Field crop: tomato
Growth stage: 1
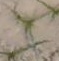
Species: cyperus